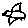
Label: bird